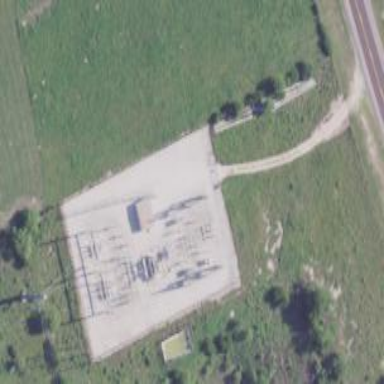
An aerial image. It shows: Outdoor power substation enclosed by fence. The substation operates at the transmission level.